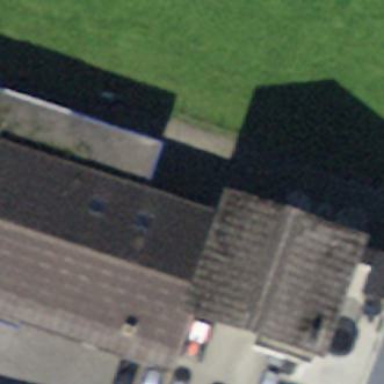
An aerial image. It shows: Building.